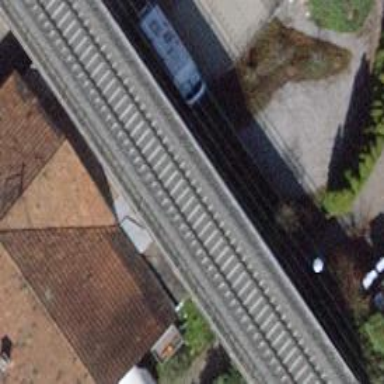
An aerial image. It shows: Railway bridge with electrified contact line. There is one track on the bridge.